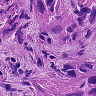
Metastatic tissue present: yes